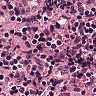
Metastatic tissue present: no